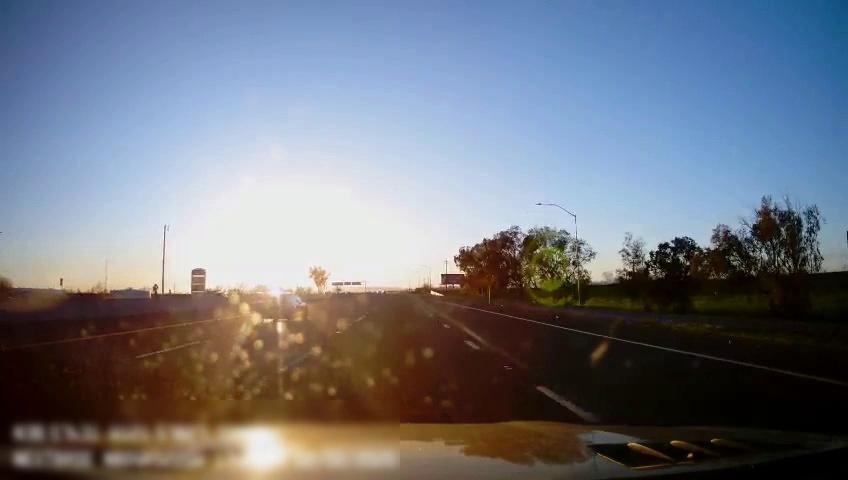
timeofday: Day
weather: Sunny
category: Drivable Space
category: Vehicles | Car
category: Lanes | Alternate Lane
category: Lanes | Current Lane
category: Lanes | Current Lane
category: Lanes | Current Lane
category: Lanes | Current Lane
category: Traffic | Signs